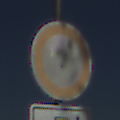
Verkehrszeichen: VerbotFahrzeugeAllerArt
Zusatzzeichen unten: MehrspurigeFahrzeugeFrei11
Umgebung: Outdoor, RoadRail
Tageszeit: MorningAfternoon
Wetter: Clear
Licht: Natural
Jahreszeit: NotSpecified
Kontrast: HighContrast